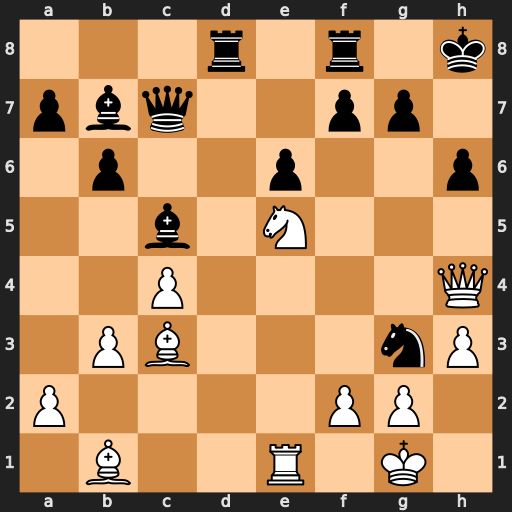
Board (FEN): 3r1r1k/pbq2pp1/1p2p2p/2b1N3/2P4Q/1PB3nP/P4PP1/1B2R1K1
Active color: w
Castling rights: -
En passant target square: -
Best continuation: Qxh6+ gxh6 Nxf7+ Kg8 Nxh6#